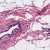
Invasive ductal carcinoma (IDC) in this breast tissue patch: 0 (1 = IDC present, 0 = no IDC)